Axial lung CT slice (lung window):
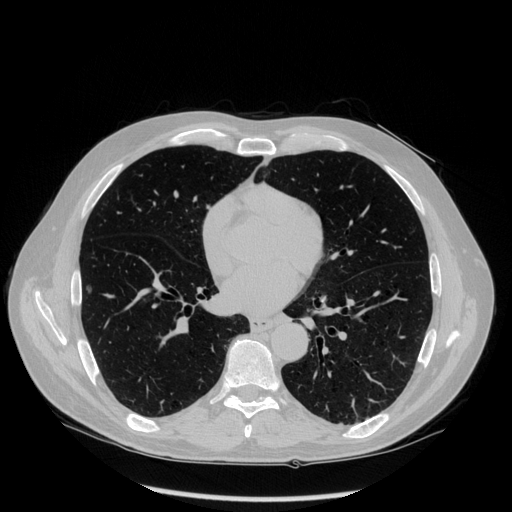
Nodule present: yes
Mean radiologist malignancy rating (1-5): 3